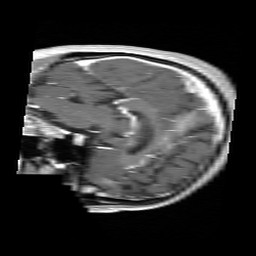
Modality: T1w
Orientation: sagittal
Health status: ill
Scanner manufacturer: siemens
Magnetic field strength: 3 T
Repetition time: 0.313 s
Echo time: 0.00266 s